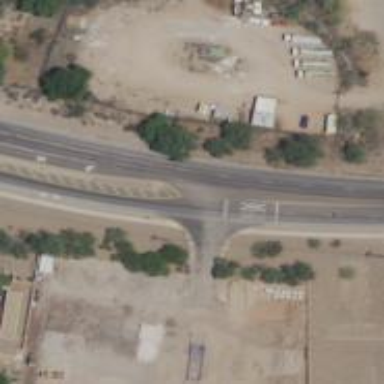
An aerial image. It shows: Unmarked road crossing.